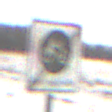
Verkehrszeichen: EndeFahrradstrasse
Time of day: MorningAfternoon
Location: Outdoor (Nature)
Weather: Overcast
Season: Winter
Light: Natural